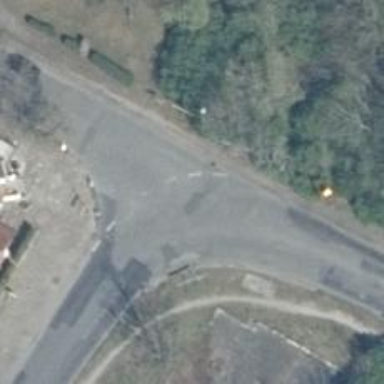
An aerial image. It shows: Secondary road with asphalt surface.